Question: That topic might have sounded a little silly, so forgive that, but here's what's happening:
I have several folder in my Package Explorer that contain several projects I've been working on.
The problem is that Eclipse seems to not find my projects within my folder.

Those folder-like icons are suppose to be double-clickable to reveal my projects...
But after I closed up last time, they won't show up again.
None of them!
And they're all there. In the Workspace I've always used. All the files, all the folders, all the everything.
Why can't Eclipse find them?
I've tried creating a new Workspace, as well as importing the old projects over again, but then I got the error that these projects already exist.
I've restarted Eclipse, restarted my computer and anything else I can think of restarting.
The biggest issue I have is that now I can't access any of my work, and thus can't keep working on it!
Could anyone be kind enough to take a stab at how I should go about fixing this?
Please, be gentle. I'm a little green to all this.
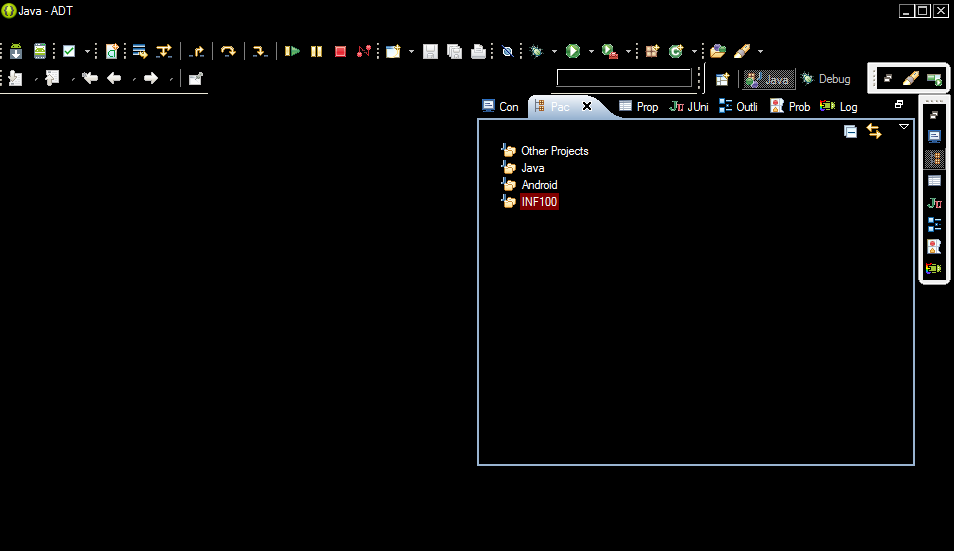
Answer: You can go into arcives in the top-left corner and click on projects to see if it's the correct project folder.
Another thing you can do is to check if the project-files are still in the folder where you have your workspace. If they are there it can help to create a "new" project with the same name and all the files will automaticlly be in the project again. :)